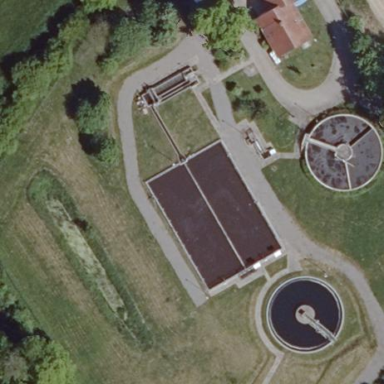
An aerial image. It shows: Wastewater plant.